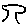
Label: tree